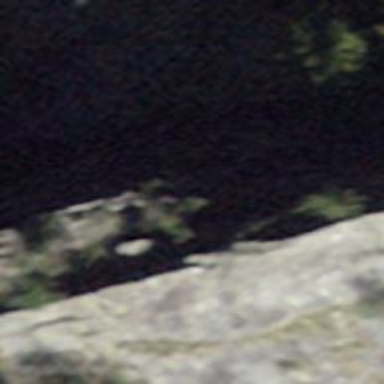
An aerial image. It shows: Natural cliff.